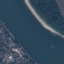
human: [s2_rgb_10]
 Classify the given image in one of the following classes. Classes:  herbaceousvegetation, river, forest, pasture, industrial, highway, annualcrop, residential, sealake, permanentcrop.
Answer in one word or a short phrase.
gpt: River